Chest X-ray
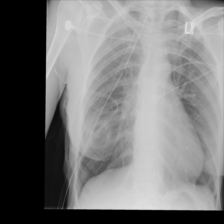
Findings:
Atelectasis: negative
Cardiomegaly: negative
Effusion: negative
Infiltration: negative
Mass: negative
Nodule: negative
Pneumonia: negative
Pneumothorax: negative
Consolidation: negative
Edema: negative
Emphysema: positive
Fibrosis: negative
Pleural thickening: negative
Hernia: negative